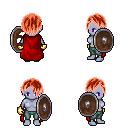
a pixel art fantasy rpg character, female body template, dark elf, purple skin, red cape, teal pants, red bangs hairstyle, gold gloves, shield, four views (front, back, left, right), 2x2 character sprite sheet, small pixel art, hard edges, no anti-aliasing